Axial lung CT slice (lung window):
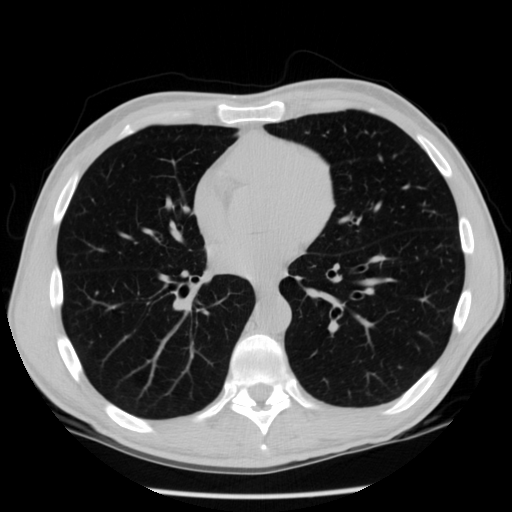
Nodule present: no